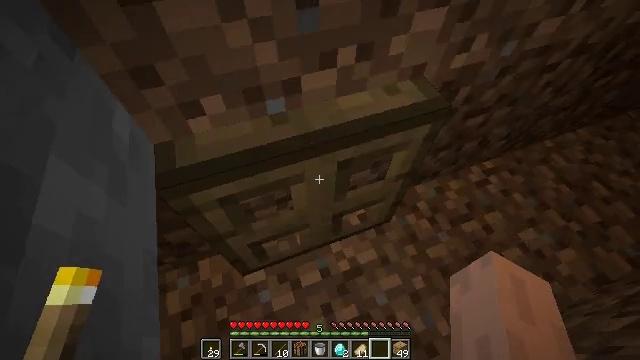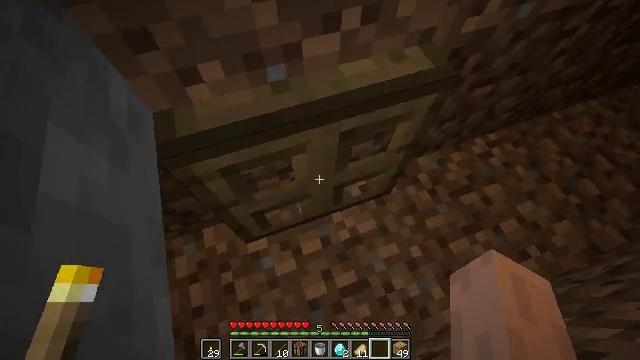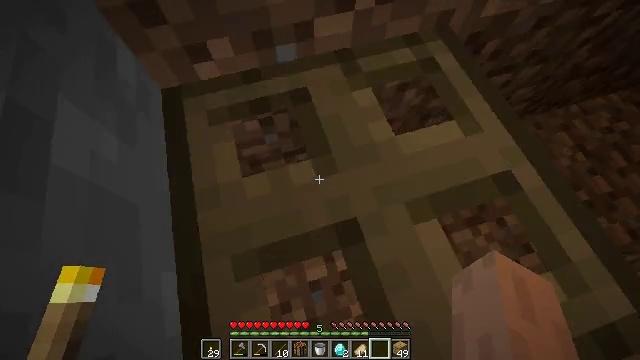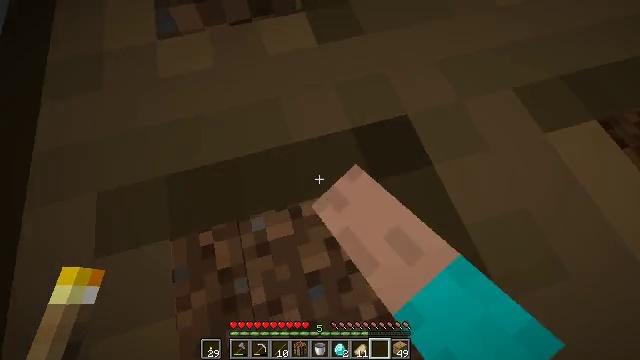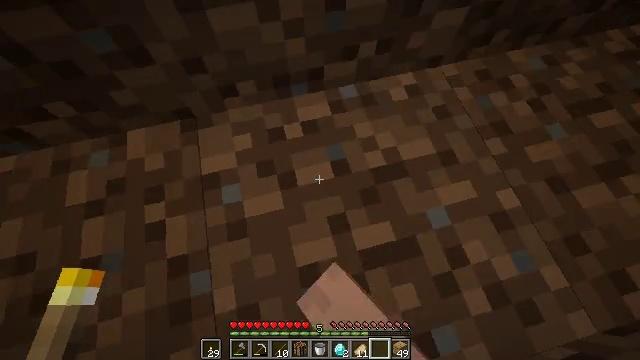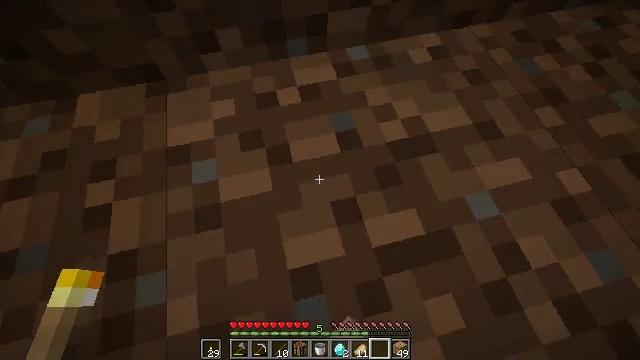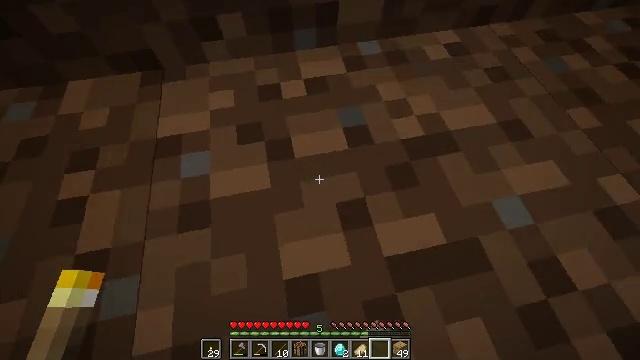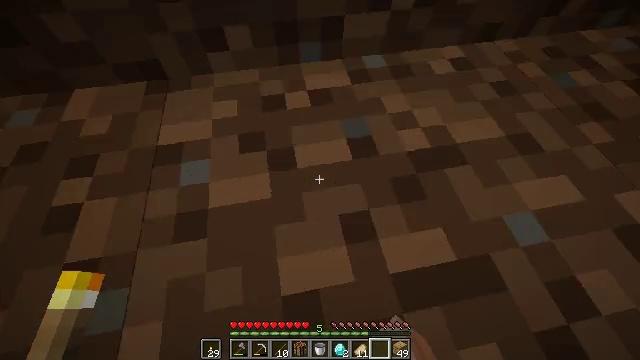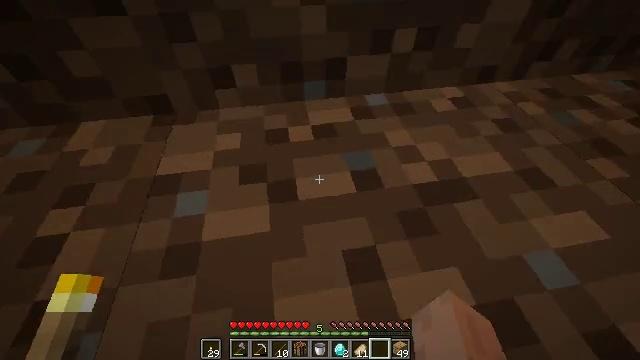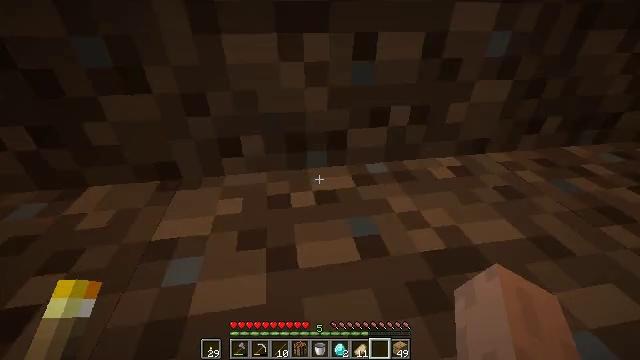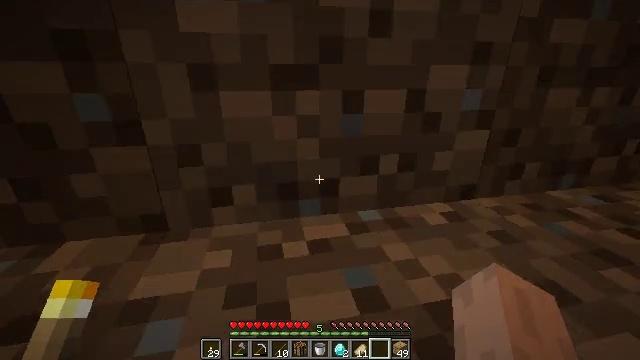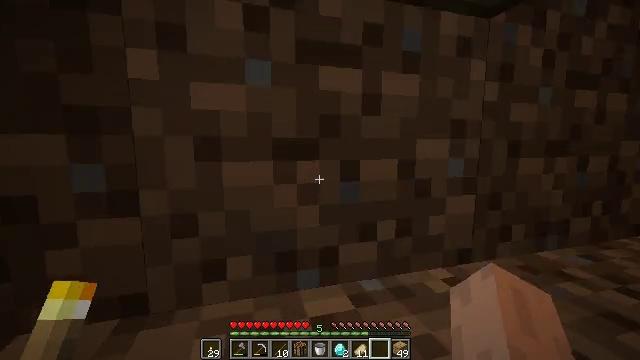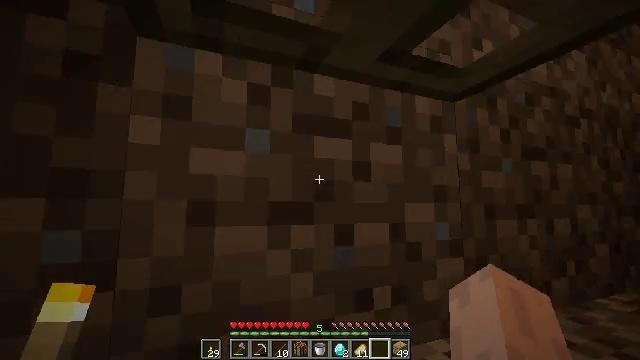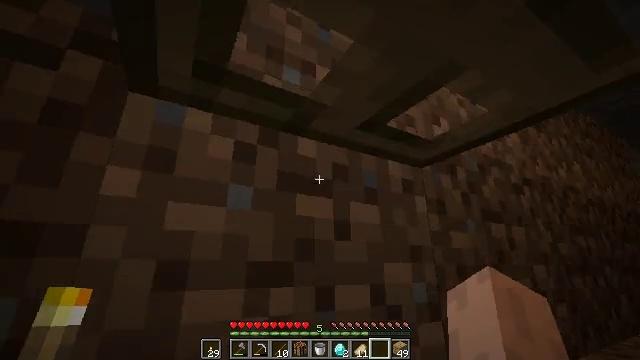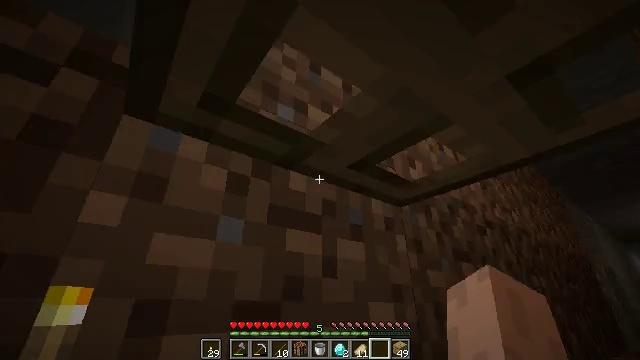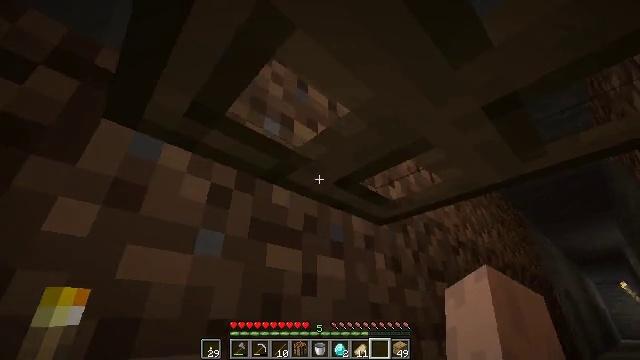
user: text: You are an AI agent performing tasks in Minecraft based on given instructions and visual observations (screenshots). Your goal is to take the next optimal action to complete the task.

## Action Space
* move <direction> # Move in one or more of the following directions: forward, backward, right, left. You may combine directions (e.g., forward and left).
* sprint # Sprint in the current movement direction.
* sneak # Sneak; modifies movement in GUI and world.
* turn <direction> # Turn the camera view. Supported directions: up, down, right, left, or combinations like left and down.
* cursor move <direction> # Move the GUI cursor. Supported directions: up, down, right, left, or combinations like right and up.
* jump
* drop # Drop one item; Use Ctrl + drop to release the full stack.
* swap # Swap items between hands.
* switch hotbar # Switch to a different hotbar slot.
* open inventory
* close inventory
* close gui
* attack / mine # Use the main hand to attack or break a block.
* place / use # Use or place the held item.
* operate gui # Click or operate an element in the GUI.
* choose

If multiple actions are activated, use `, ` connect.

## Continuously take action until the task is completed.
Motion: motion action
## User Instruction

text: Remove the oak trapdoor from its place.
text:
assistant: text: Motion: turn down
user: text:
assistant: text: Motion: turn left and down, use / place
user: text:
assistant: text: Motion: use / place
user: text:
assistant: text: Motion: turn left, use / place
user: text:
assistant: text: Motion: turn up, use / place
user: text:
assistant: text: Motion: turn left and up
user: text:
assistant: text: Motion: turn left and up
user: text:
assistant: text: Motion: turn up
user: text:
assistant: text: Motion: turn up
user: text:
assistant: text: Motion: move left, turn right and up
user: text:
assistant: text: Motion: move left, turn right and up
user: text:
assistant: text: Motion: move left, turn right and up
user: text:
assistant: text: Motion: move left, turn right and up
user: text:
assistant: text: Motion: move left, turn right and up
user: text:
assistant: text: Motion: turn right and up
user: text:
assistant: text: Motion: turn up
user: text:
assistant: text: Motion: turn right and up, switch to hotbar 1
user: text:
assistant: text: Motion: turn right and up, switch to hotbar 1
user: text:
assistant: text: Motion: turn up, attack / mine, switch to hotbar 1
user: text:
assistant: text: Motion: attack / mine, switch to hotbar 1
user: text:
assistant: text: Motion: attack / mine
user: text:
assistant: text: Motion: attack / mine
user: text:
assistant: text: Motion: attack / mine
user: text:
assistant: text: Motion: attack / mine
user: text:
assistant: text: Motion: attack / mine
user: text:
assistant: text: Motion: attack / mine
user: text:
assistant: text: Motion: attack / mine
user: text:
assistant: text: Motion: attack / mine
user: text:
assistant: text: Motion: attack / mine
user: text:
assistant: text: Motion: attack / mine